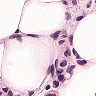
Metastatic tissue present: yes